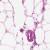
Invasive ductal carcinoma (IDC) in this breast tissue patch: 0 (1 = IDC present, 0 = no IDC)